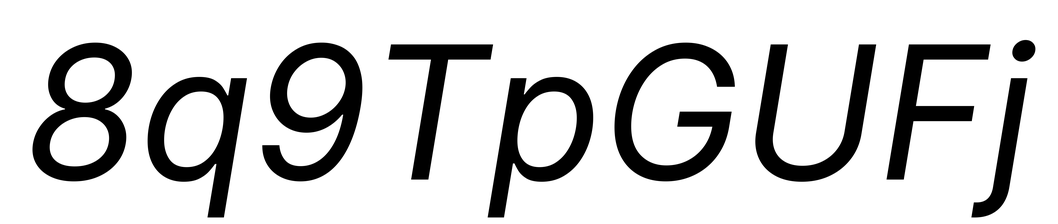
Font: Inter-Italic_Italic